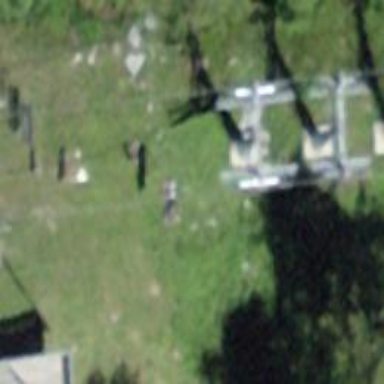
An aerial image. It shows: Pylon for aerialway.